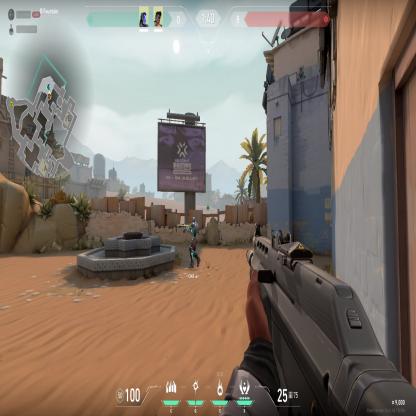
Label: teammate